Question: Looking at web sockets at Stack Exchange, I notice that some messages are displayed with a green background in Chrome:

What's so special in those messages? What are they?
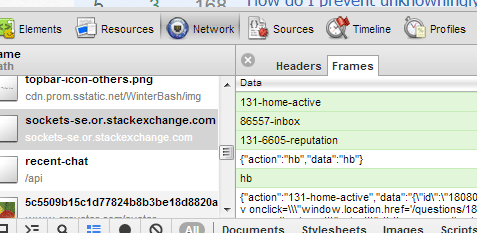
Answer: The green background ones are frames (messages) sent to the server. The white background are the ones received from the server.
> Messages are color-coded according to their type:- - - -
<URL>